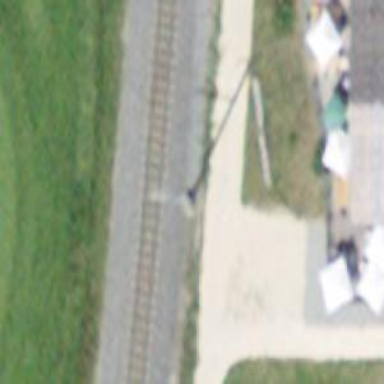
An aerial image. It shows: Catenary mast for power lines.